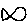
Label: fish